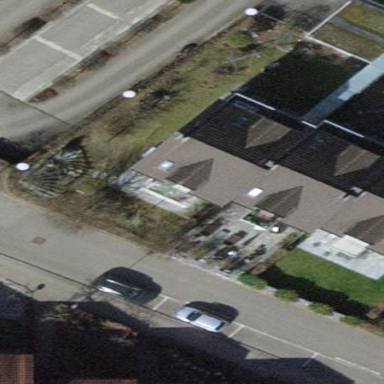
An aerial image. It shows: Terrace building.